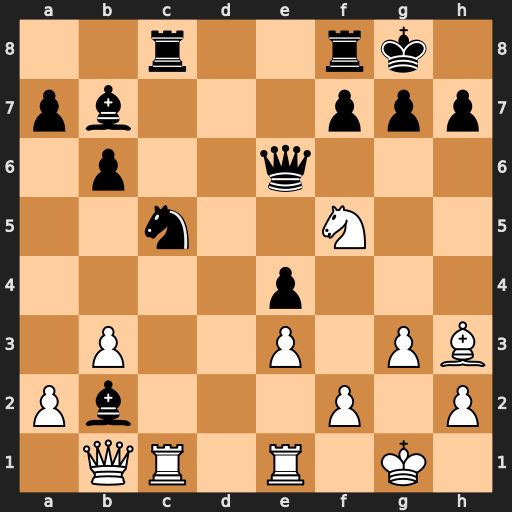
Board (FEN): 2r2rk1/pb3ppp/1p2q3/2n2N2/4p3/1P2P1PB/Pb3P1P/1QR1R1K1
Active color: w
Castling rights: -
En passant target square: -
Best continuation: Qxb2 Qxf5 Bxf5